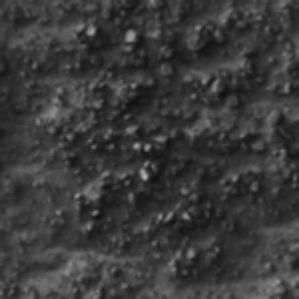
Label: frost